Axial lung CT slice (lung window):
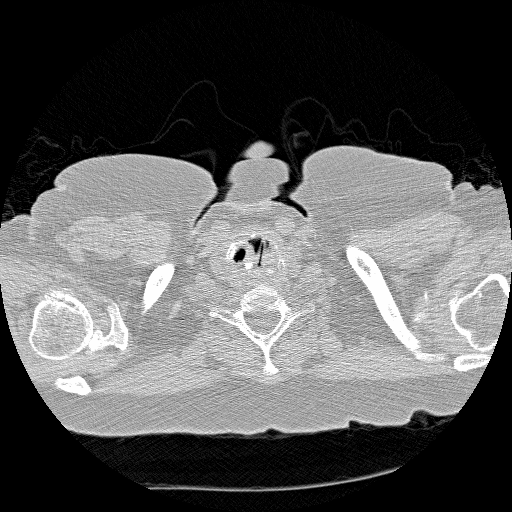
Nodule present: no